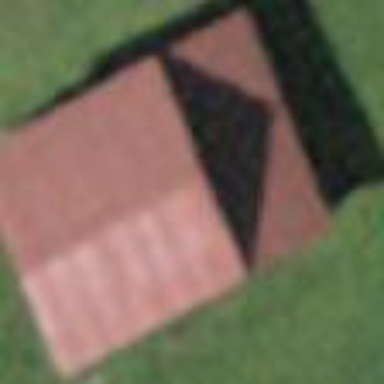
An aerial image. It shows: Building with tiled roof.